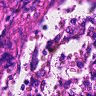
Metastatic tissue present: no